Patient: sex M, age 42
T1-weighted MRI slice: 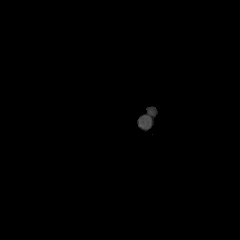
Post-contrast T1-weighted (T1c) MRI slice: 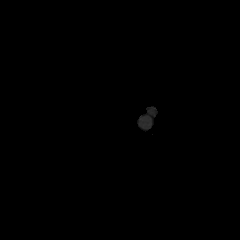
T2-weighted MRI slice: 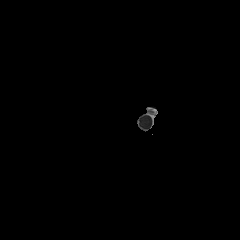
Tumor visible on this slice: no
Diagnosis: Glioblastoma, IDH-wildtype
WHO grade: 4